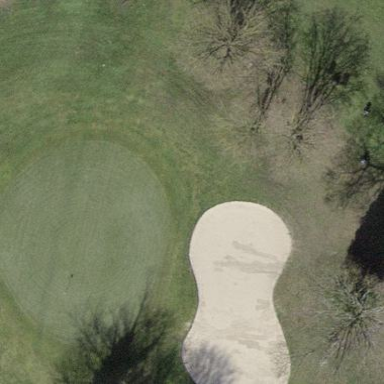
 ideal for leisure and sports activities."